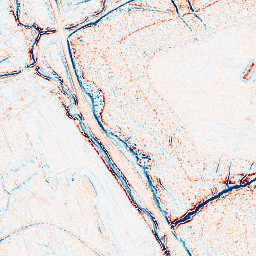
Category: edge_preserving
Decomposition family: anisotropic_diffusion
Decomposition parameters: iterations: 20
kappa: 30
gamma: 0.05
Upsampling method: lanczos
Upsampling parameters: scale: 2
Upsampling scale: 2